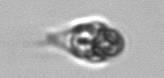
Label: Mesodinium